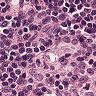
Metastatic tissue present: no